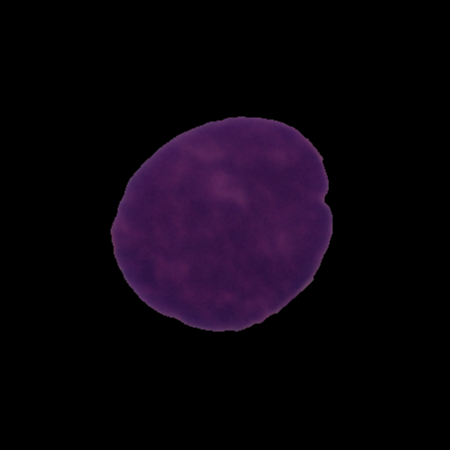
Label: cancer